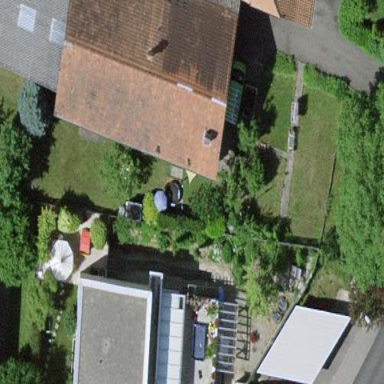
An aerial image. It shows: Simple house.